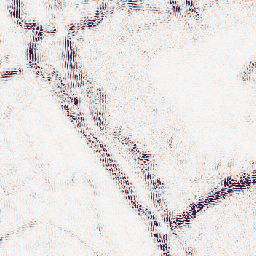
Category: wavelet
Decomposition family: wavelet_reverse_biorthogonal
Decomposition parameters: wavelet: rbio3.5
level: 2
Upsampling method: sinc_hamming
Upsampling parameters: scale: 2
kernel_size: 8
Upsampling scale: 2